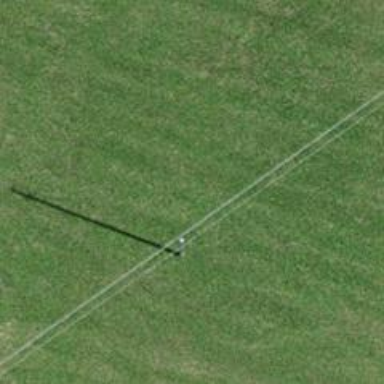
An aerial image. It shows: Minor power line.